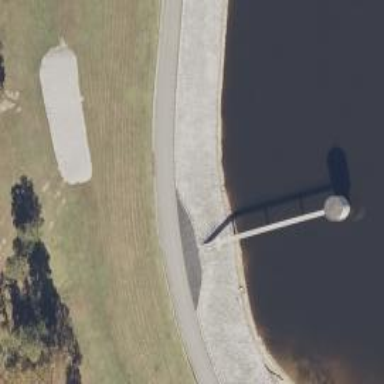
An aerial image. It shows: Dam along waterway.